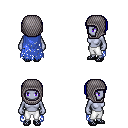
a pixel art fantasy rpg character, female body template, dark elf, purple skin, blue tattered cape, white pants, blue pageboy hairstyle, chain hood, ghillies, four views (front, back, left, right), 2x2 character sprite sheet, small pixel art, hard edges, no anti-aliasing